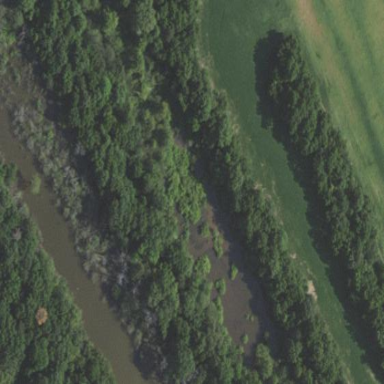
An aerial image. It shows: Natural oxbow water feature.